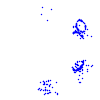
Particle: kaon